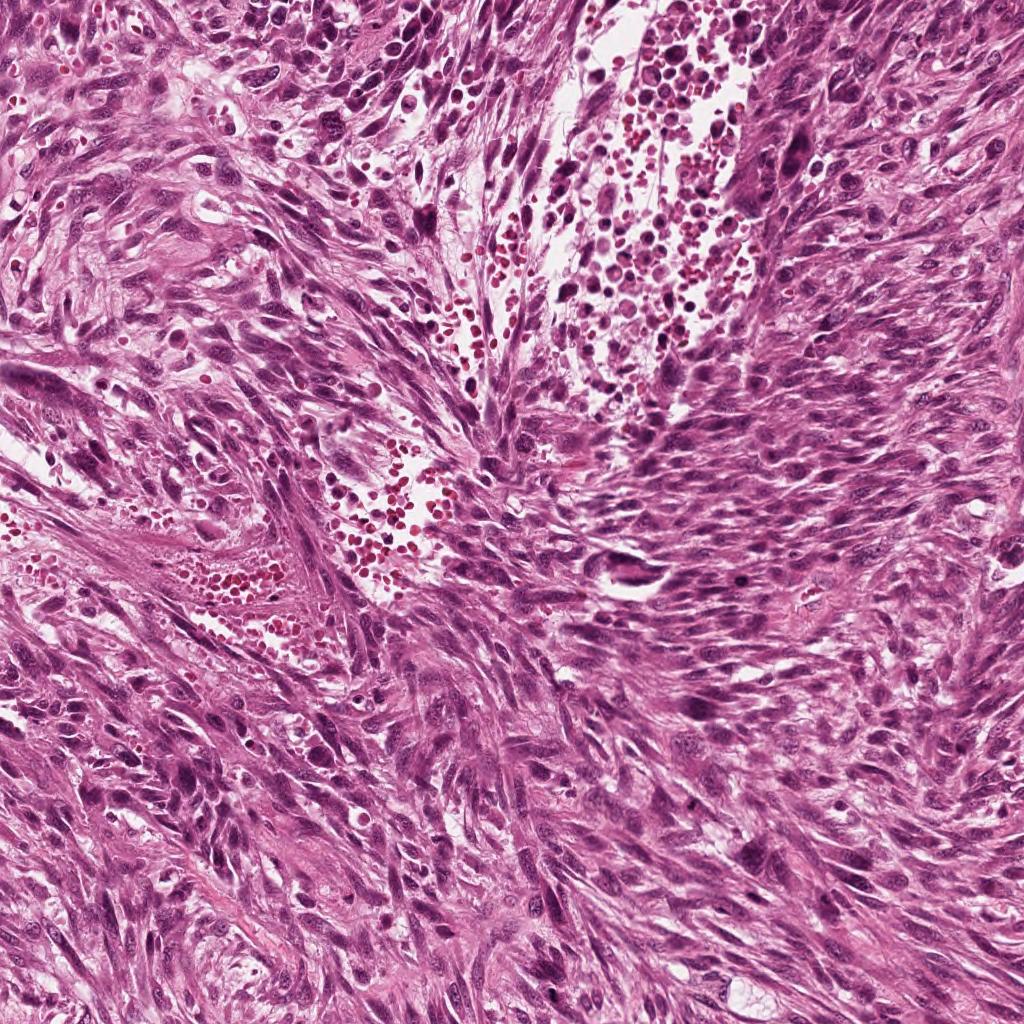
Label: Viable